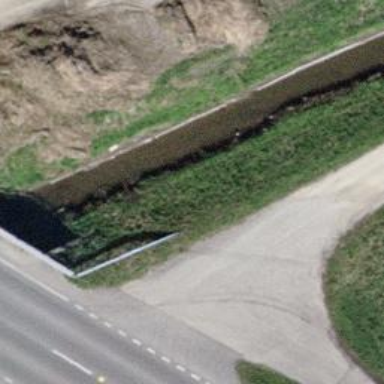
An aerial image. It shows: Drain waterway.